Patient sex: M
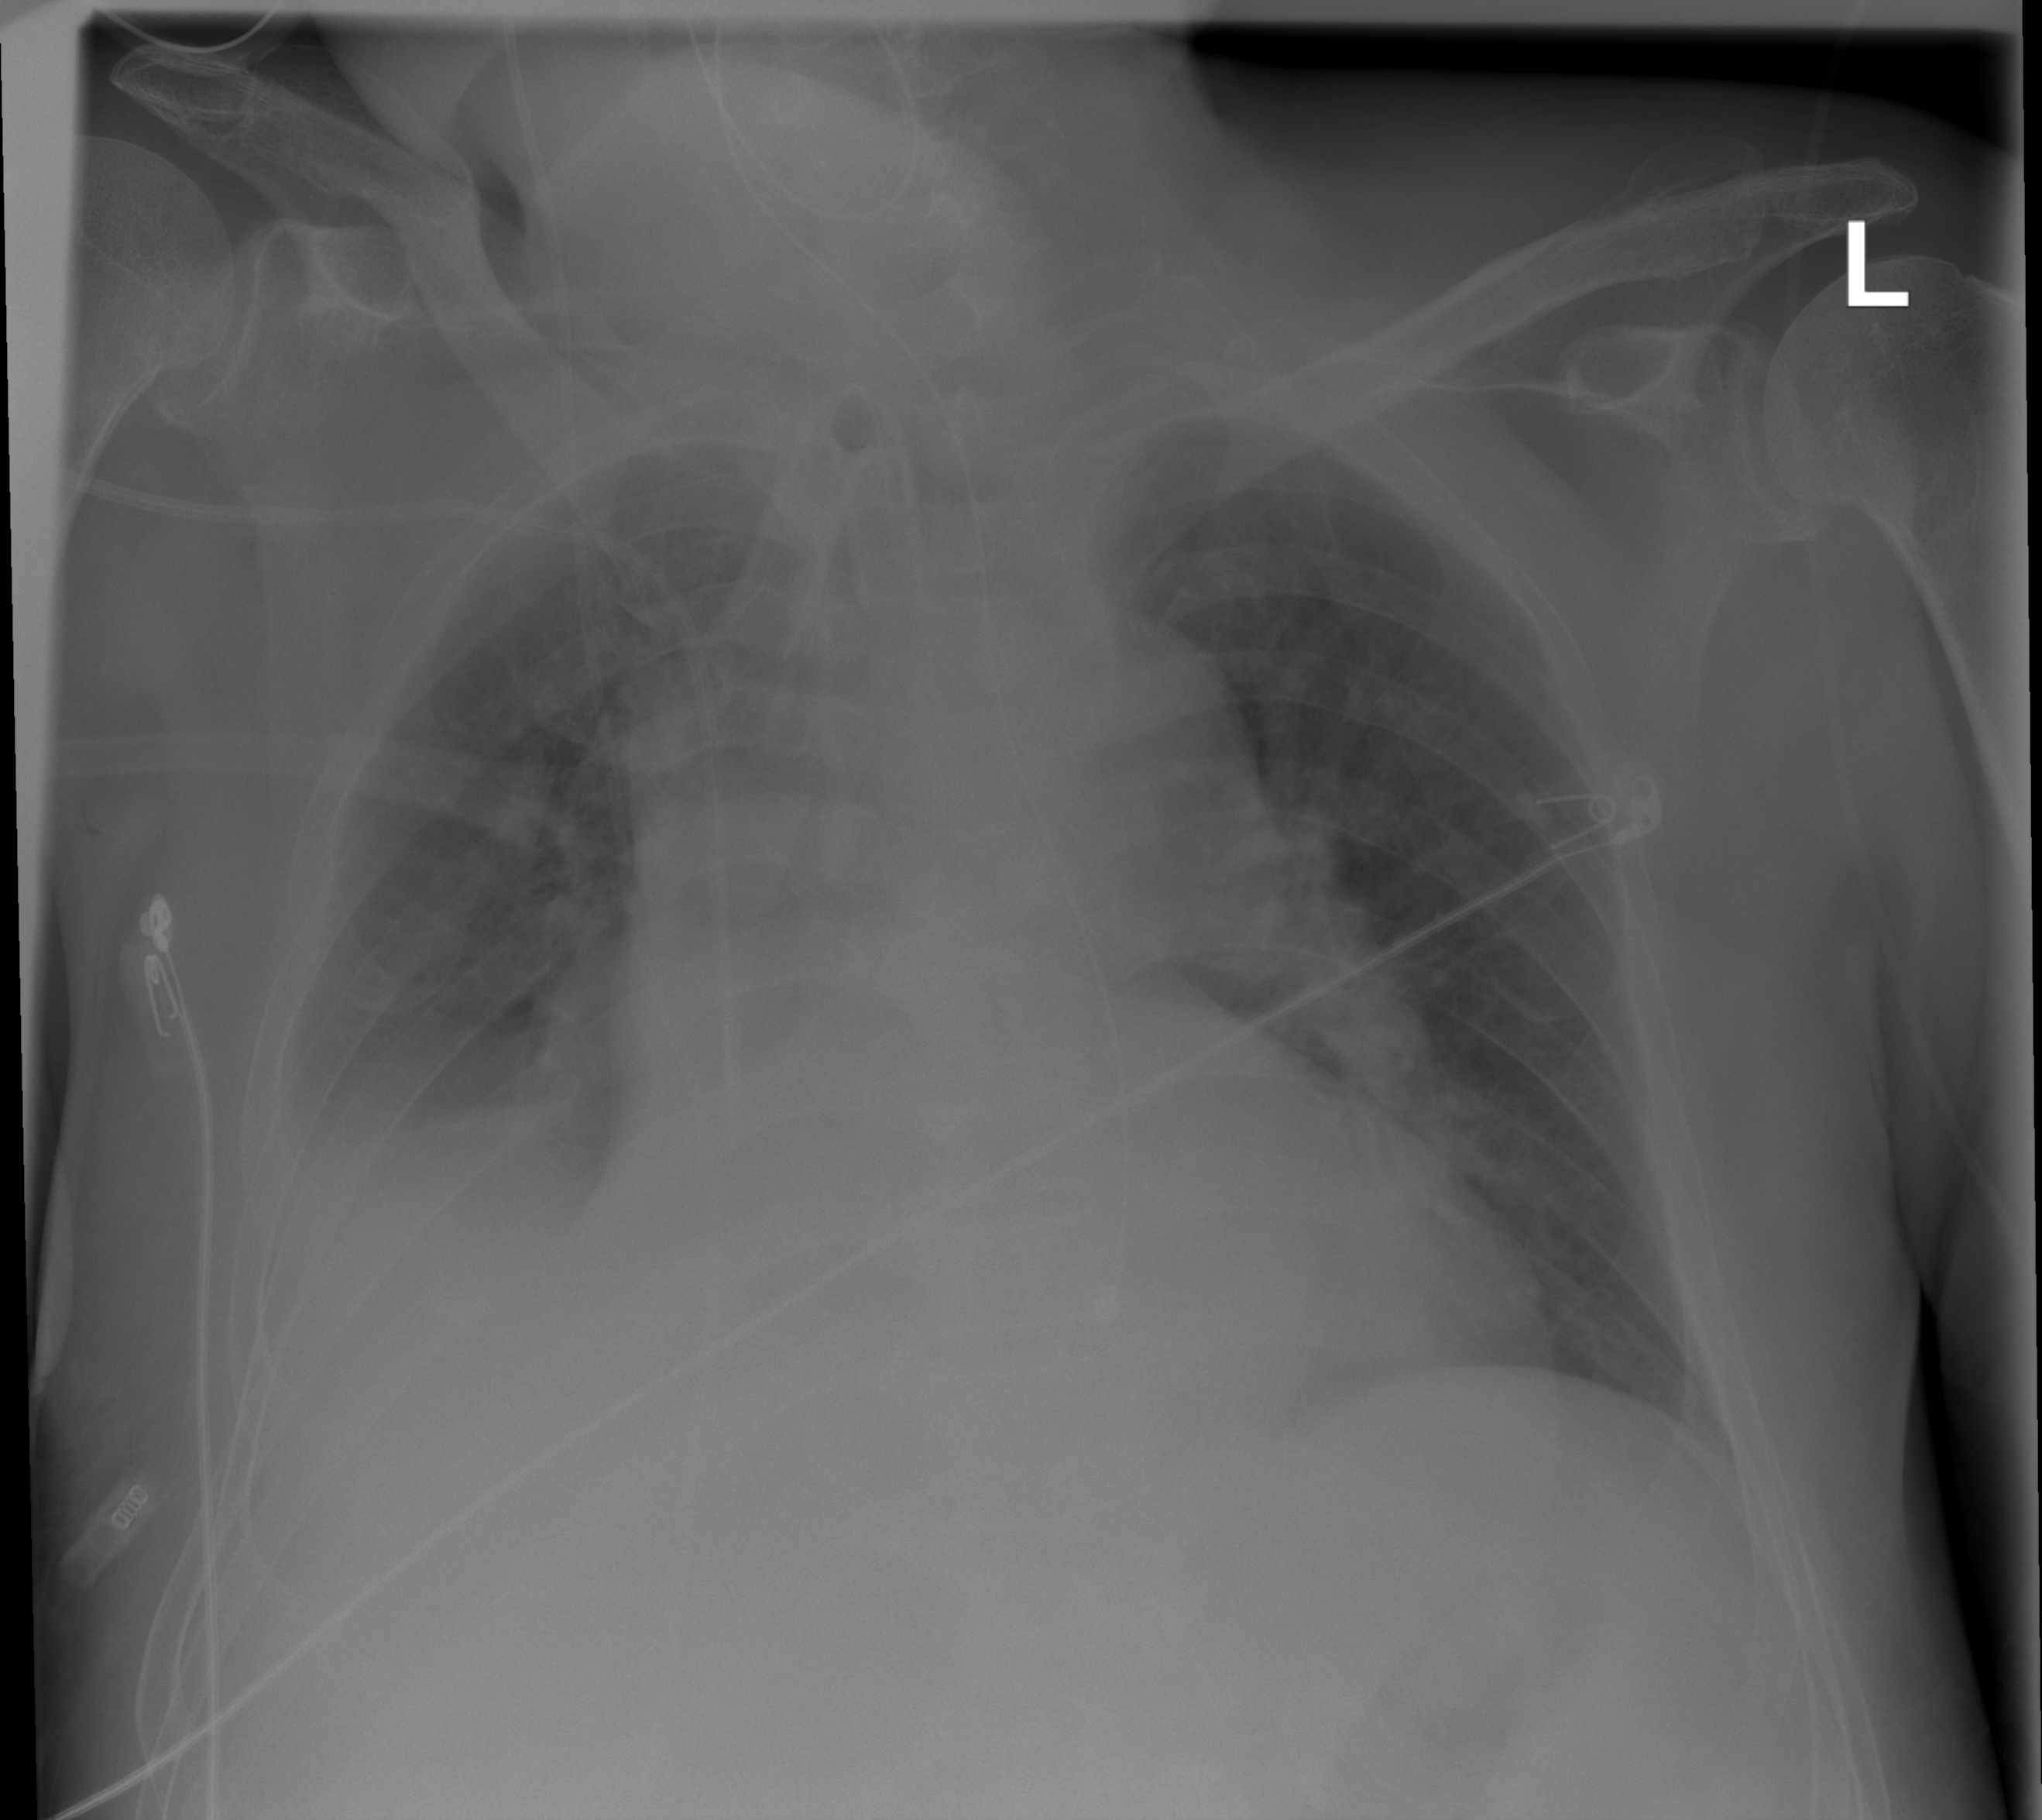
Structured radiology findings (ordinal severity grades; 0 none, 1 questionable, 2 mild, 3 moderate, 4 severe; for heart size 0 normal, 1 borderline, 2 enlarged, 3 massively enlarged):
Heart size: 2
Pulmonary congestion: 0
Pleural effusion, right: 3
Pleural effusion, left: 0
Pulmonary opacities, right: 0
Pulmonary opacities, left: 0
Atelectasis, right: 2
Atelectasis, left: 0